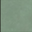
Piece: xx